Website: macys
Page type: receipt
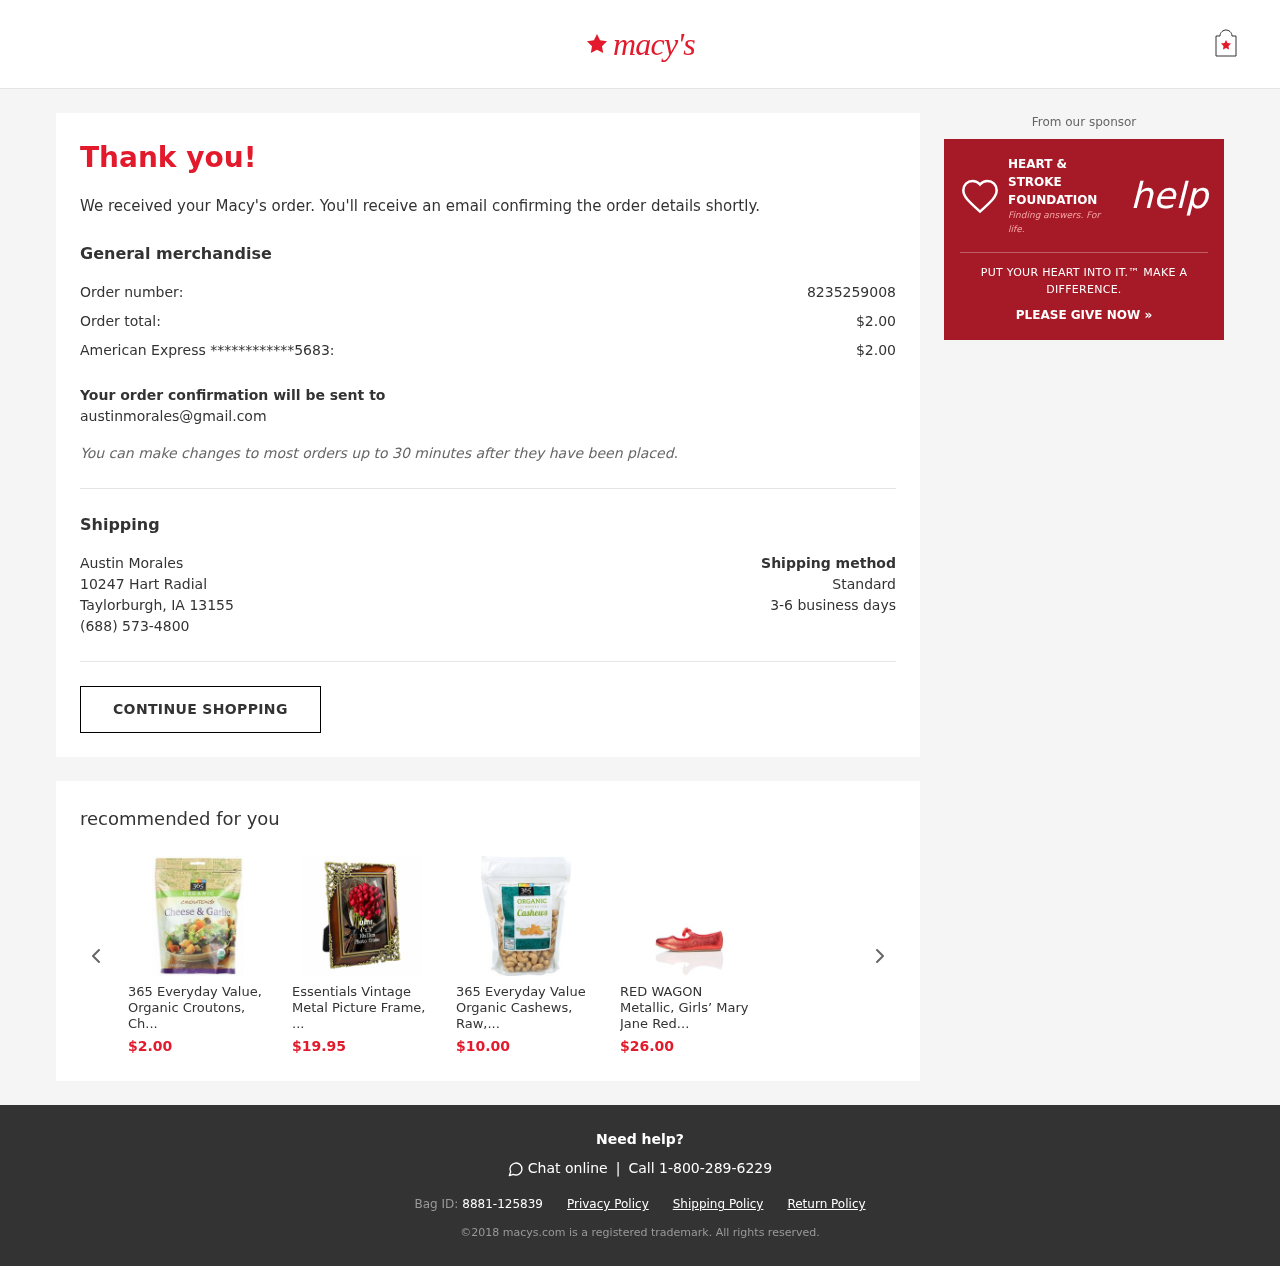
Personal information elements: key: PII_CARD_LAST4
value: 5683
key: PII_CARD_TYPE
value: American Express
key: PII_CITY_STATE_ZIP
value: Taylorburgh, IA 13155
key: PII_EMAIL
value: austinmorales@gmail.com
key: PII_FULLNAME
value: Austin Morales
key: PII_PHONE
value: (688) 573-4800
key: PII_STREET
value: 10247 Hart Radial
Product elements: key: PRODUCT1_PRICE
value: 2
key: PRODUCT1_NAME
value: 365 Everyday Value, Organic Croutons, Ch...
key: PRODUCT2_NAME
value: Essentials Vintage Metal Picture Frame, ...
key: PRODUCT2_PRICE
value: $19.95
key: PRODUCT3_NAME
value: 365 Everyday Value Organic Cashews, Raw,...
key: PRODUCT3_PRICE
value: $10.00
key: PRODUCT4_NAME
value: RED WAGON Metallic, Girls’ Mary Jane Red...
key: PRODUCT4_PRICE
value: $26.00
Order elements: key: ORDER_ID
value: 8235259008
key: ORDER_TOTAL
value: $2.00
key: ORDER_CARD_CHARGE
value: $2.00